Aerial crown-view tile of a tropical tree (Barro Colorado Island, Panama), acquired 20241112:
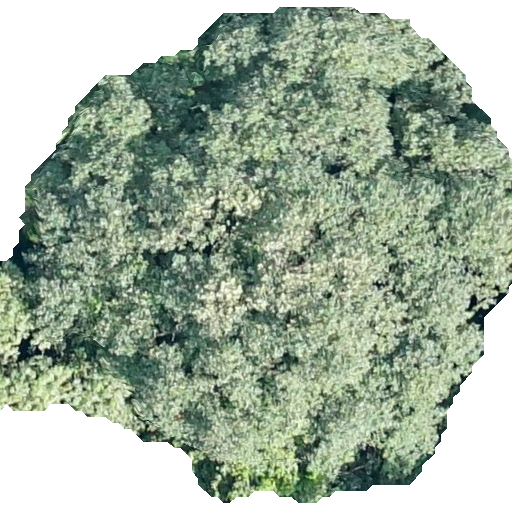
Species: Hieronyma alchorneoides
GBIF accepted scientific name: Hieronyma alchorneoides
Crown area: 310.409 m²